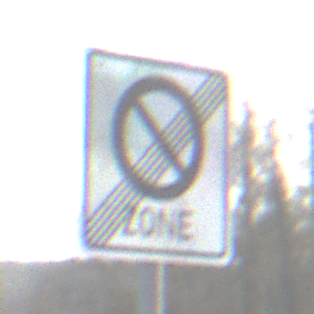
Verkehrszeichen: EndeEingeschraenktesHalteverbotZone
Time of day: MorningAfternoon
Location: Outdoor (Nature)
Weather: PartlyCloudy
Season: NotSpecified
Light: Natural